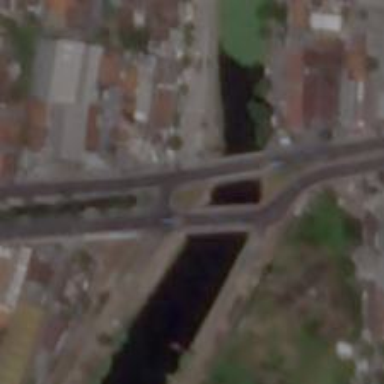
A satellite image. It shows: Residential road with bridge.